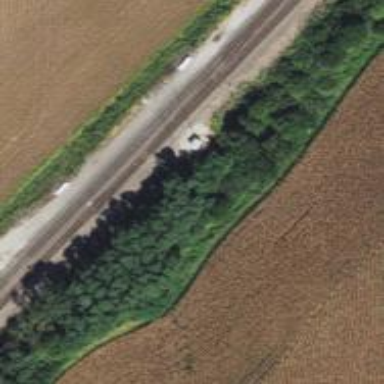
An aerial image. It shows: Railway crossover.